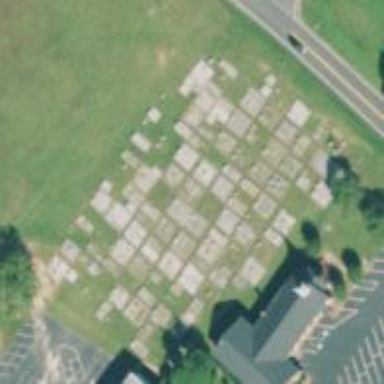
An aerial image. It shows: Graveyard.